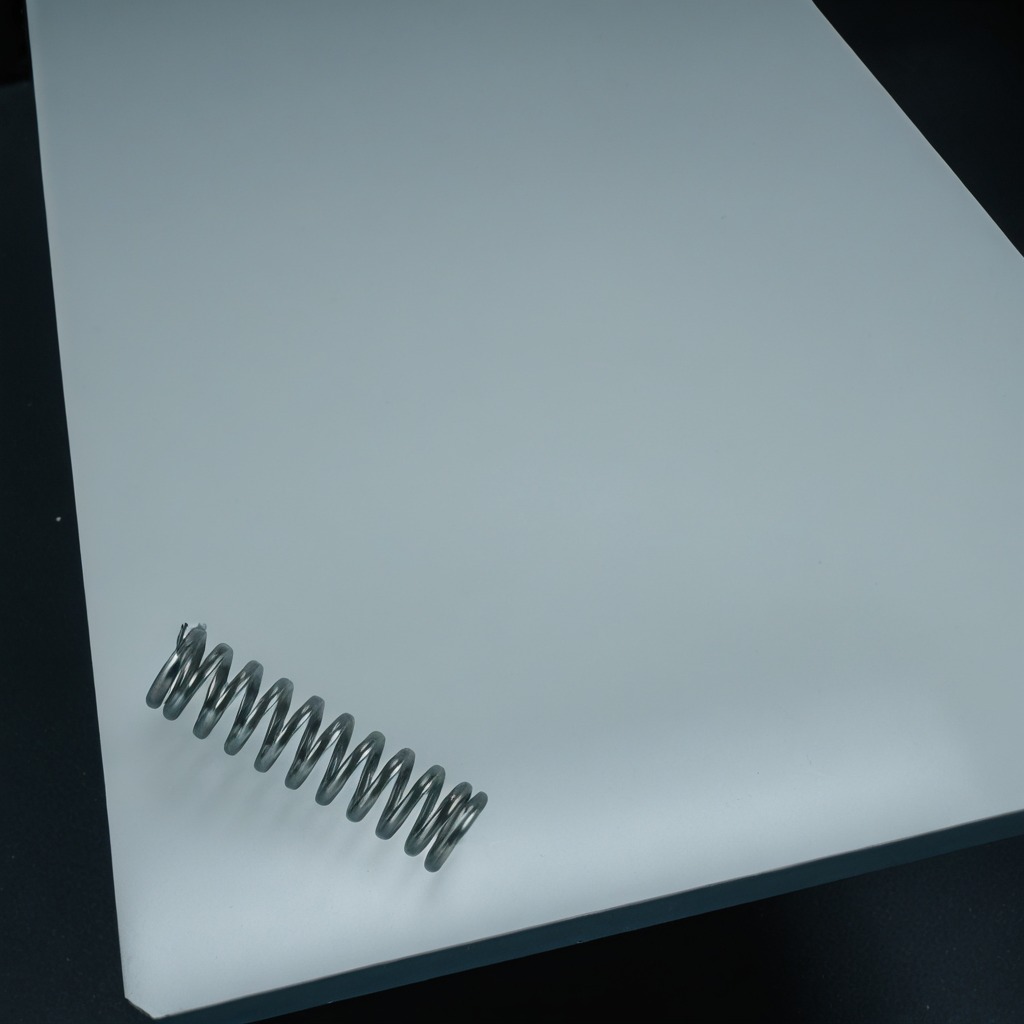
A coiled metal spring lies on the table in the railway signal maintenance room.